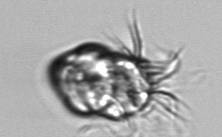
Label: Strombidium_inclinatum